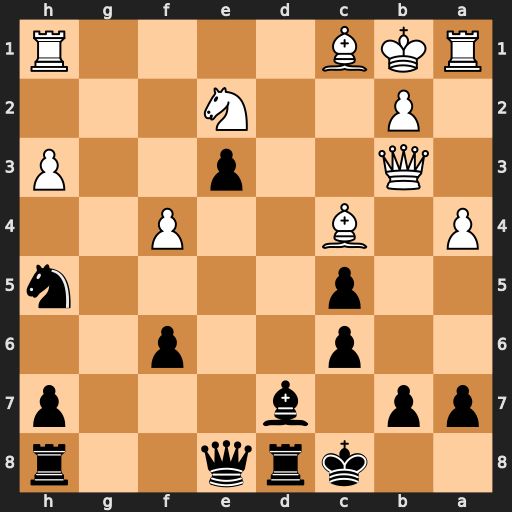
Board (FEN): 2krq2r/pp1b3p/2p2p2/2p4n/P1B2P2/1Q2p2P/1P2N3/RKB4R
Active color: b
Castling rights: -
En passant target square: -
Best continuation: Qe4+ Ka2 Qxh1